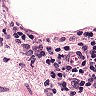
Metastatic tissue present: no